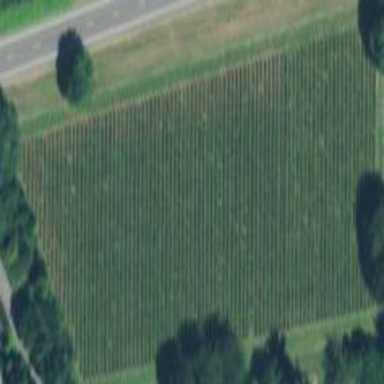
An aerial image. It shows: Vineyard growing grapes.